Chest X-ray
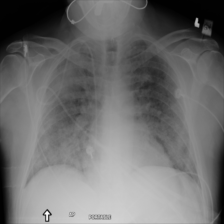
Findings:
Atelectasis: negative
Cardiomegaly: negative
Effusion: negative
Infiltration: positive
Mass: negative
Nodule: negative
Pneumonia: negative
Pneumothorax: negative
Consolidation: negative
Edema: negative
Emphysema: negative
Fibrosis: negative
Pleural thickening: negative
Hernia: negative